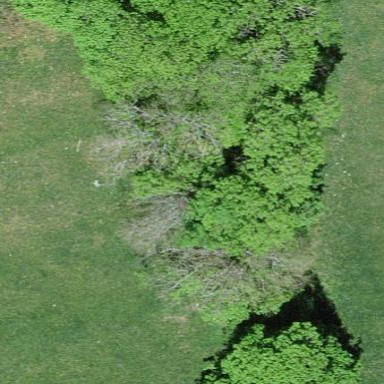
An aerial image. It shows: Deciduous broadleaved forest.